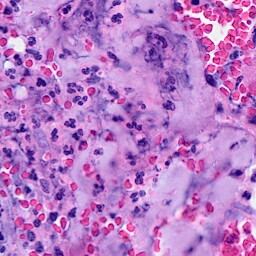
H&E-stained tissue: Breast